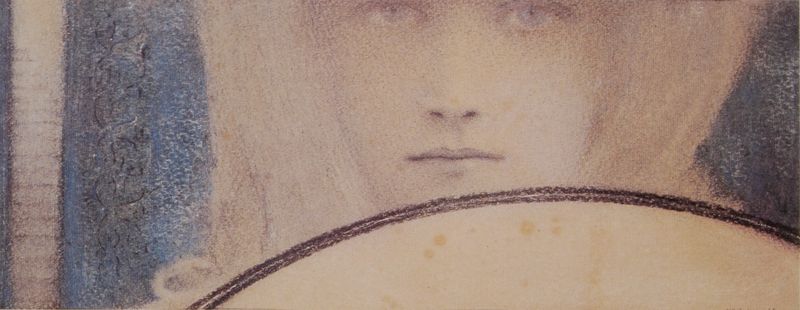
Titel: Etude pour La défiance
Künstler: Fernand Khnopff
Standort: Bruxelles
Institution: (Privatbesitz)
Schlagwörter: blau, dunkel, gemälde, kopf, schatten, weiß, gelb, grün, mädchen, ocker, ausschnitt, frau, grau, haar, hell, hintergrund, kreide, mund, nase, pastell, schwarz, säule, zeichnung, blick, dame, rot, beige, malerei, muster, ornament, blond, jung, wand, augen, blass, gesicht, lang, rahmen, bildnis, portrait, porträt, spiegel, auge, figur, haare, lange haare, frontal, lippe, lippen, zart, kreis, rund, papier, bogen, grafik, graphik, violett, farblos, rand, jugendstil, detail, nahaufnahme, ernst, yeux, streifen, stuck, marmoriert, klimt, tusche, bla, blautöne, neblig, linie, kohle, strich, nasenlöcher, halbkreis, flecken, kreisbogen, antik, durchsichtig, blauäugig, fresko, femme, weich, lilien, wandbild, khnopff, lenkrad, bleu, buntstift, ebenmäßig, ocer, stockflecken, farbstift, visage, auschnitt, ätherisch, langhaarig, wandzeichnung, schattenfigur, gustav klimt, buntstiftzeichnung, kreisausschnitt, cheveaux, jugendtsik, levres, wandgemaälde, tolle augen, schöner blasser mund, weich gezeichnet, loppen, geheimnissvol, wenig kontur, bunststift